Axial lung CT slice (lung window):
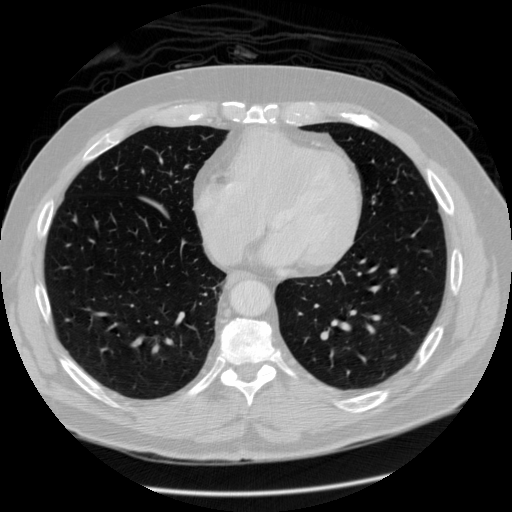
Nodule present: no